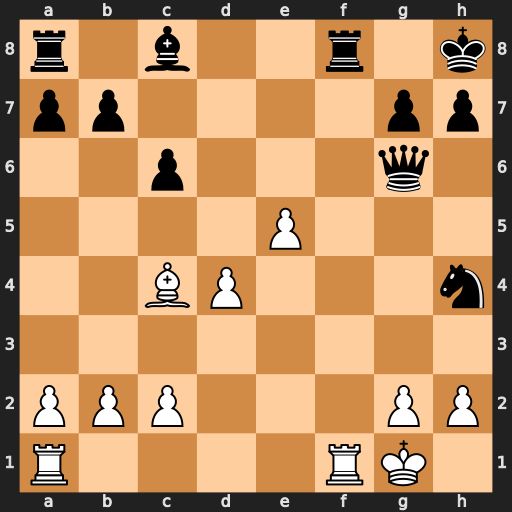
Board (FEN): r1b2r1k/pp4pp/2p3q1/4P3/2BP3n/8/PPP3PP/R4RK1
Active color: w
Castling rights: -
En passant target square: -
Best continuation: Rxf8#